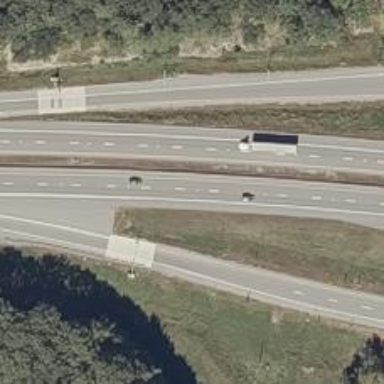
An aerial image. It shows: Motorway.